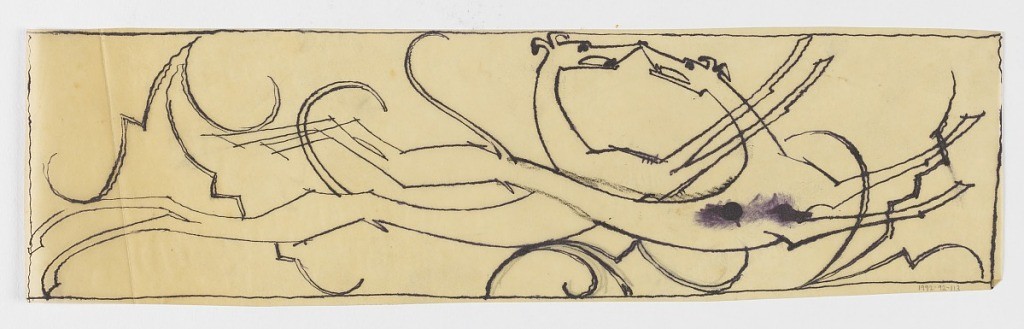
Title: Hounds at Play
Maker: William Hunt Diederich, American, b. Hungary, 1884–1953
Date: ca. 1920
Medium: Pen and black ink, graphite on tracing paper
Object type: Drawing
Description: Design with two running hounds, their bodies overlapping and elongated, facing left. The leftmost dog turns back towards the other, their noses touch.